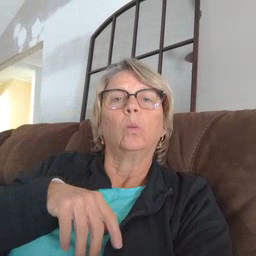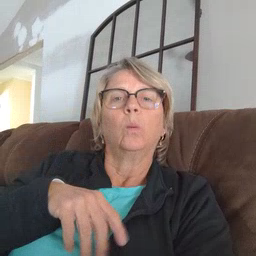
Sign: cloud